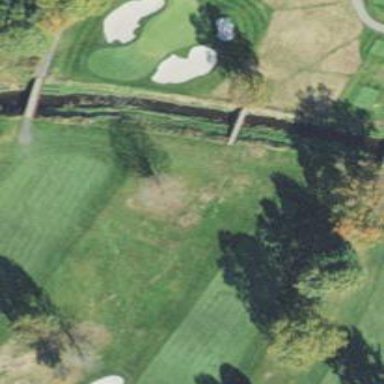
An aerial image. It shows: Path on bridge over golf course.